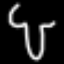
Label: squiggle